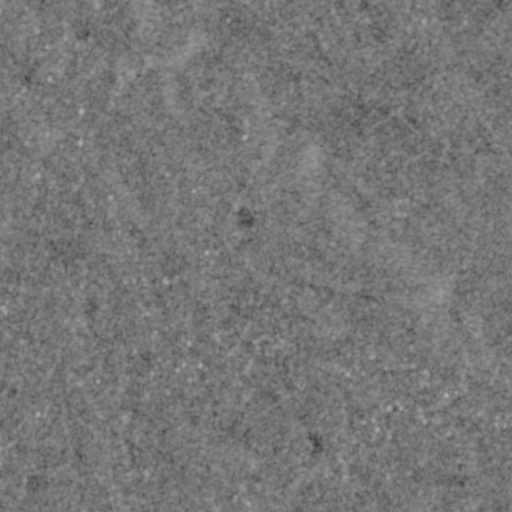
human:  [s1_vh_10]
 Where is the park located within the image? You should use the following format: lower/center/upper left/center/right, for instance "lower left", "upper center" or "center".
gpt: The park is located in the lower center of the image.
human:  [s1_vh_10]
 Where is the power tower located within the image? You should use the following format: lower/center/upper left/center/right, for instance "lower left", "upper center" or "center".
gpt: The power tower is located in the upper left of the image.
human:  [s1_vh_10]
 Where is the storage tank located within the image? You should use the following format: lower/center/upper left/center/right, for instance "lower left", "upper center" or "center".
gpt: The storage tank is located in the lower right of the image.
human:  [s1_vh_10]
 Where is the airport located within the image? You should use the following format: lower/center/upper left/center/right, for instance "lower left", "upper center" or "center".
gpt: There is no airport in the image.

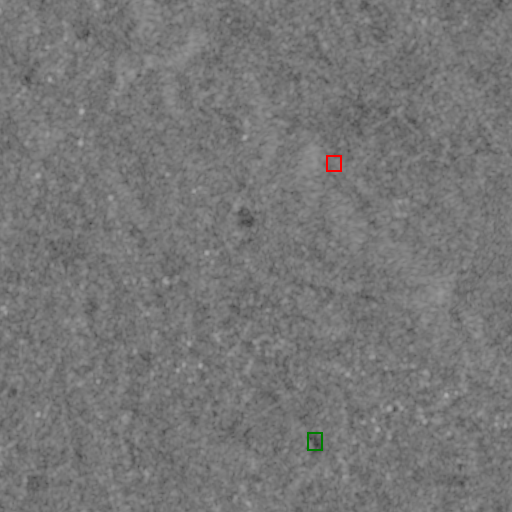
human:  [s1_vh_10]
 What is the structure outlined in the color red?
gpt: The structure outlined in red is a crop field.
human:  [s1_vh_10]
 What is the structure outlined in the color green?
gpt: The structure outlined in green is a park.
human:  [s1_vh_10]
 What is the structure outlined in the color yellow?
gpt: There is no yellow outline.